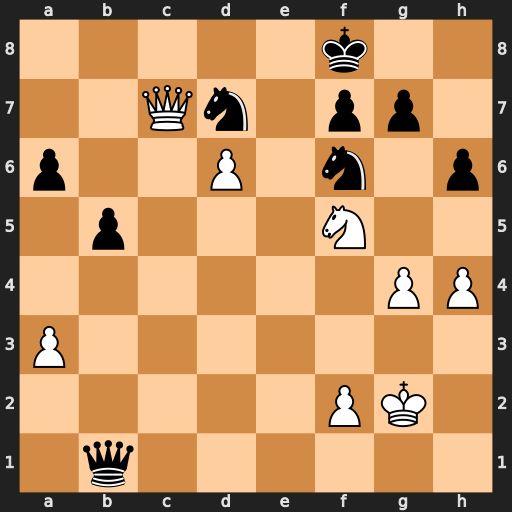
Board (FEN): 5k2/2Qn1pp1/p2P1n1p/1p3N2/6PP/P7/5PK1/1q6
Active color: w
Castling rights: -
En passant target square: -
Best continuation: Qd8+ Ne8 Qe7+ Kg8 Qxe8+